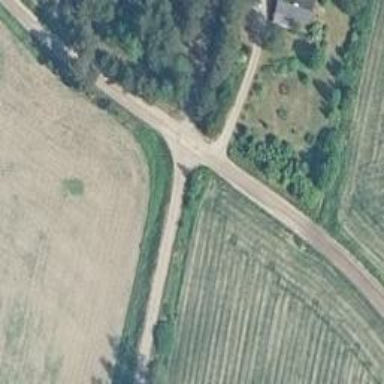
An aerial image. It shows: Unclassified road running parallel to abandoned railway.